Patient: sex F, age 65
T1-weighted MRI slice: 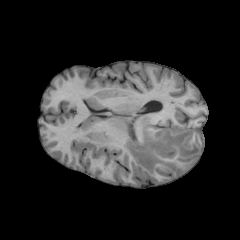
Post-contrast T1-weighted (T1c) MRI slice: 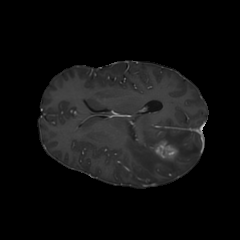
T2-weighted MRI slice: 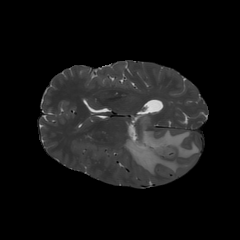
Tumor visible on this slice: yes
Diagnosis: Glioblastoma, IDH-wildtype
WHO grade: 4